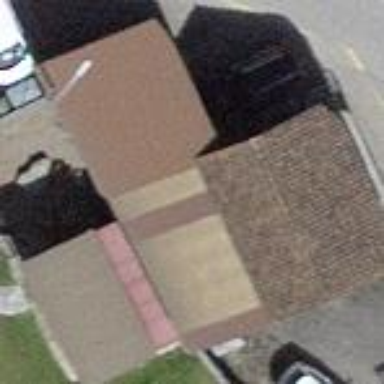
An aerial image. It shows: Commercial building.